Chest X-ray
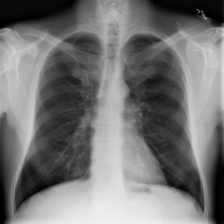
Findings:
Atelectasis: negative
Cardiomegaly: negative
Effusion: negative
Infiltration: positive
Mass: negative
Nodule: negative
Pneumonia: negative
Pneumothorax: negative
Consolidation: negative
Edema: negative
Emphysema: negative
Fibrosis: negative
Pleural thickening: negative
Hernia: negative